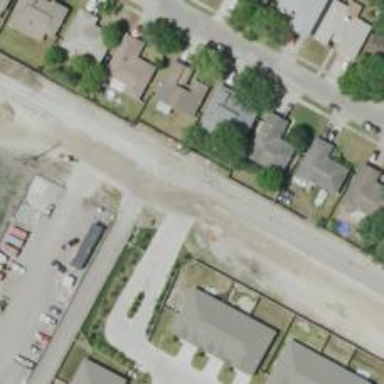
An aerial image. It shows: Secondary road with asphalt surface.